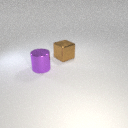
large brown metal cube to the right of large purple metal cylinder